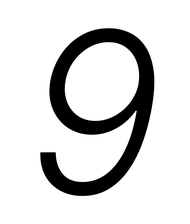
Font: Inter-Italic_Light_Italic